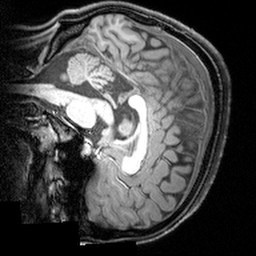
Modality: T1w
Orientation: sagittal
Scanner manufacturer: siemens
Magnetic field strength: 3 T
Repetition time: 1.9 s
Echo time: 0.00397 s